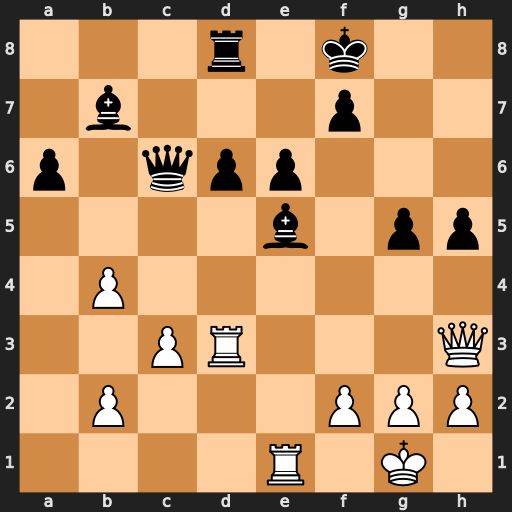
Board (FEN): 3r1k2/1b3p2/p1qpp3/4b1pp/1P6/2PR3Q/1P3PPP/4R1K1
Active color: w
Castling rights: -
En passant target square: -
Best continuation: Rxe5 dxe5 Rxd8+